Aerial crown-view tile of a tropical tree (Barro Colorado Island, Panama), acquired 20250915:
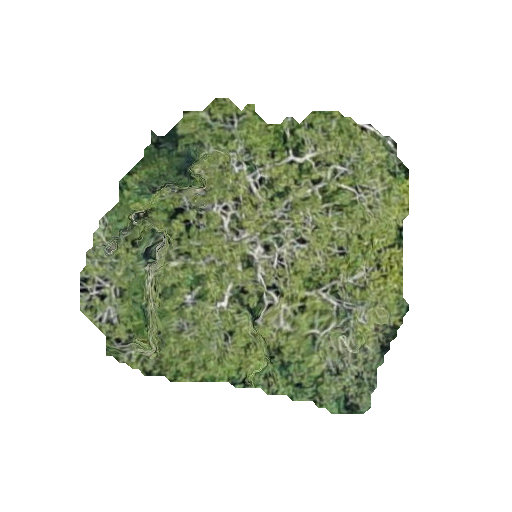
Species: Lonchocarpus heptaphyllus
GBIF accepted scientific name: Lonchocarpus heptaphyllus
Crown area: 112.117 m²